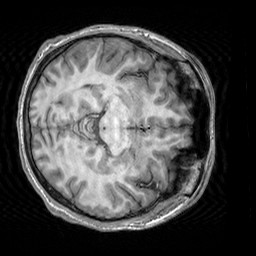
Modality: T1w
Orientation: axial
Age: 21
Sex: male
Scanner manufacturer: siemens
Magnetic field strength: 3 T
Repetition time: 2.3 s
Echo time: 0.00303 s